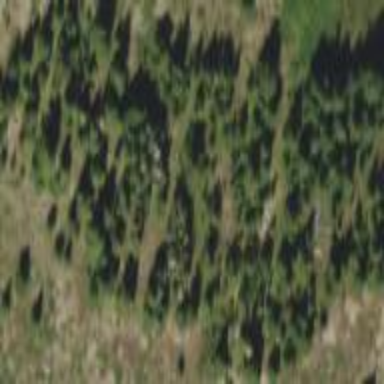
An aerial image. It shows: Coniferous woodland area.